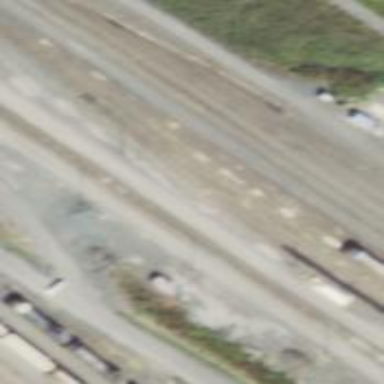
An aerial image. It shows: Railway yard.